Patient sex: F
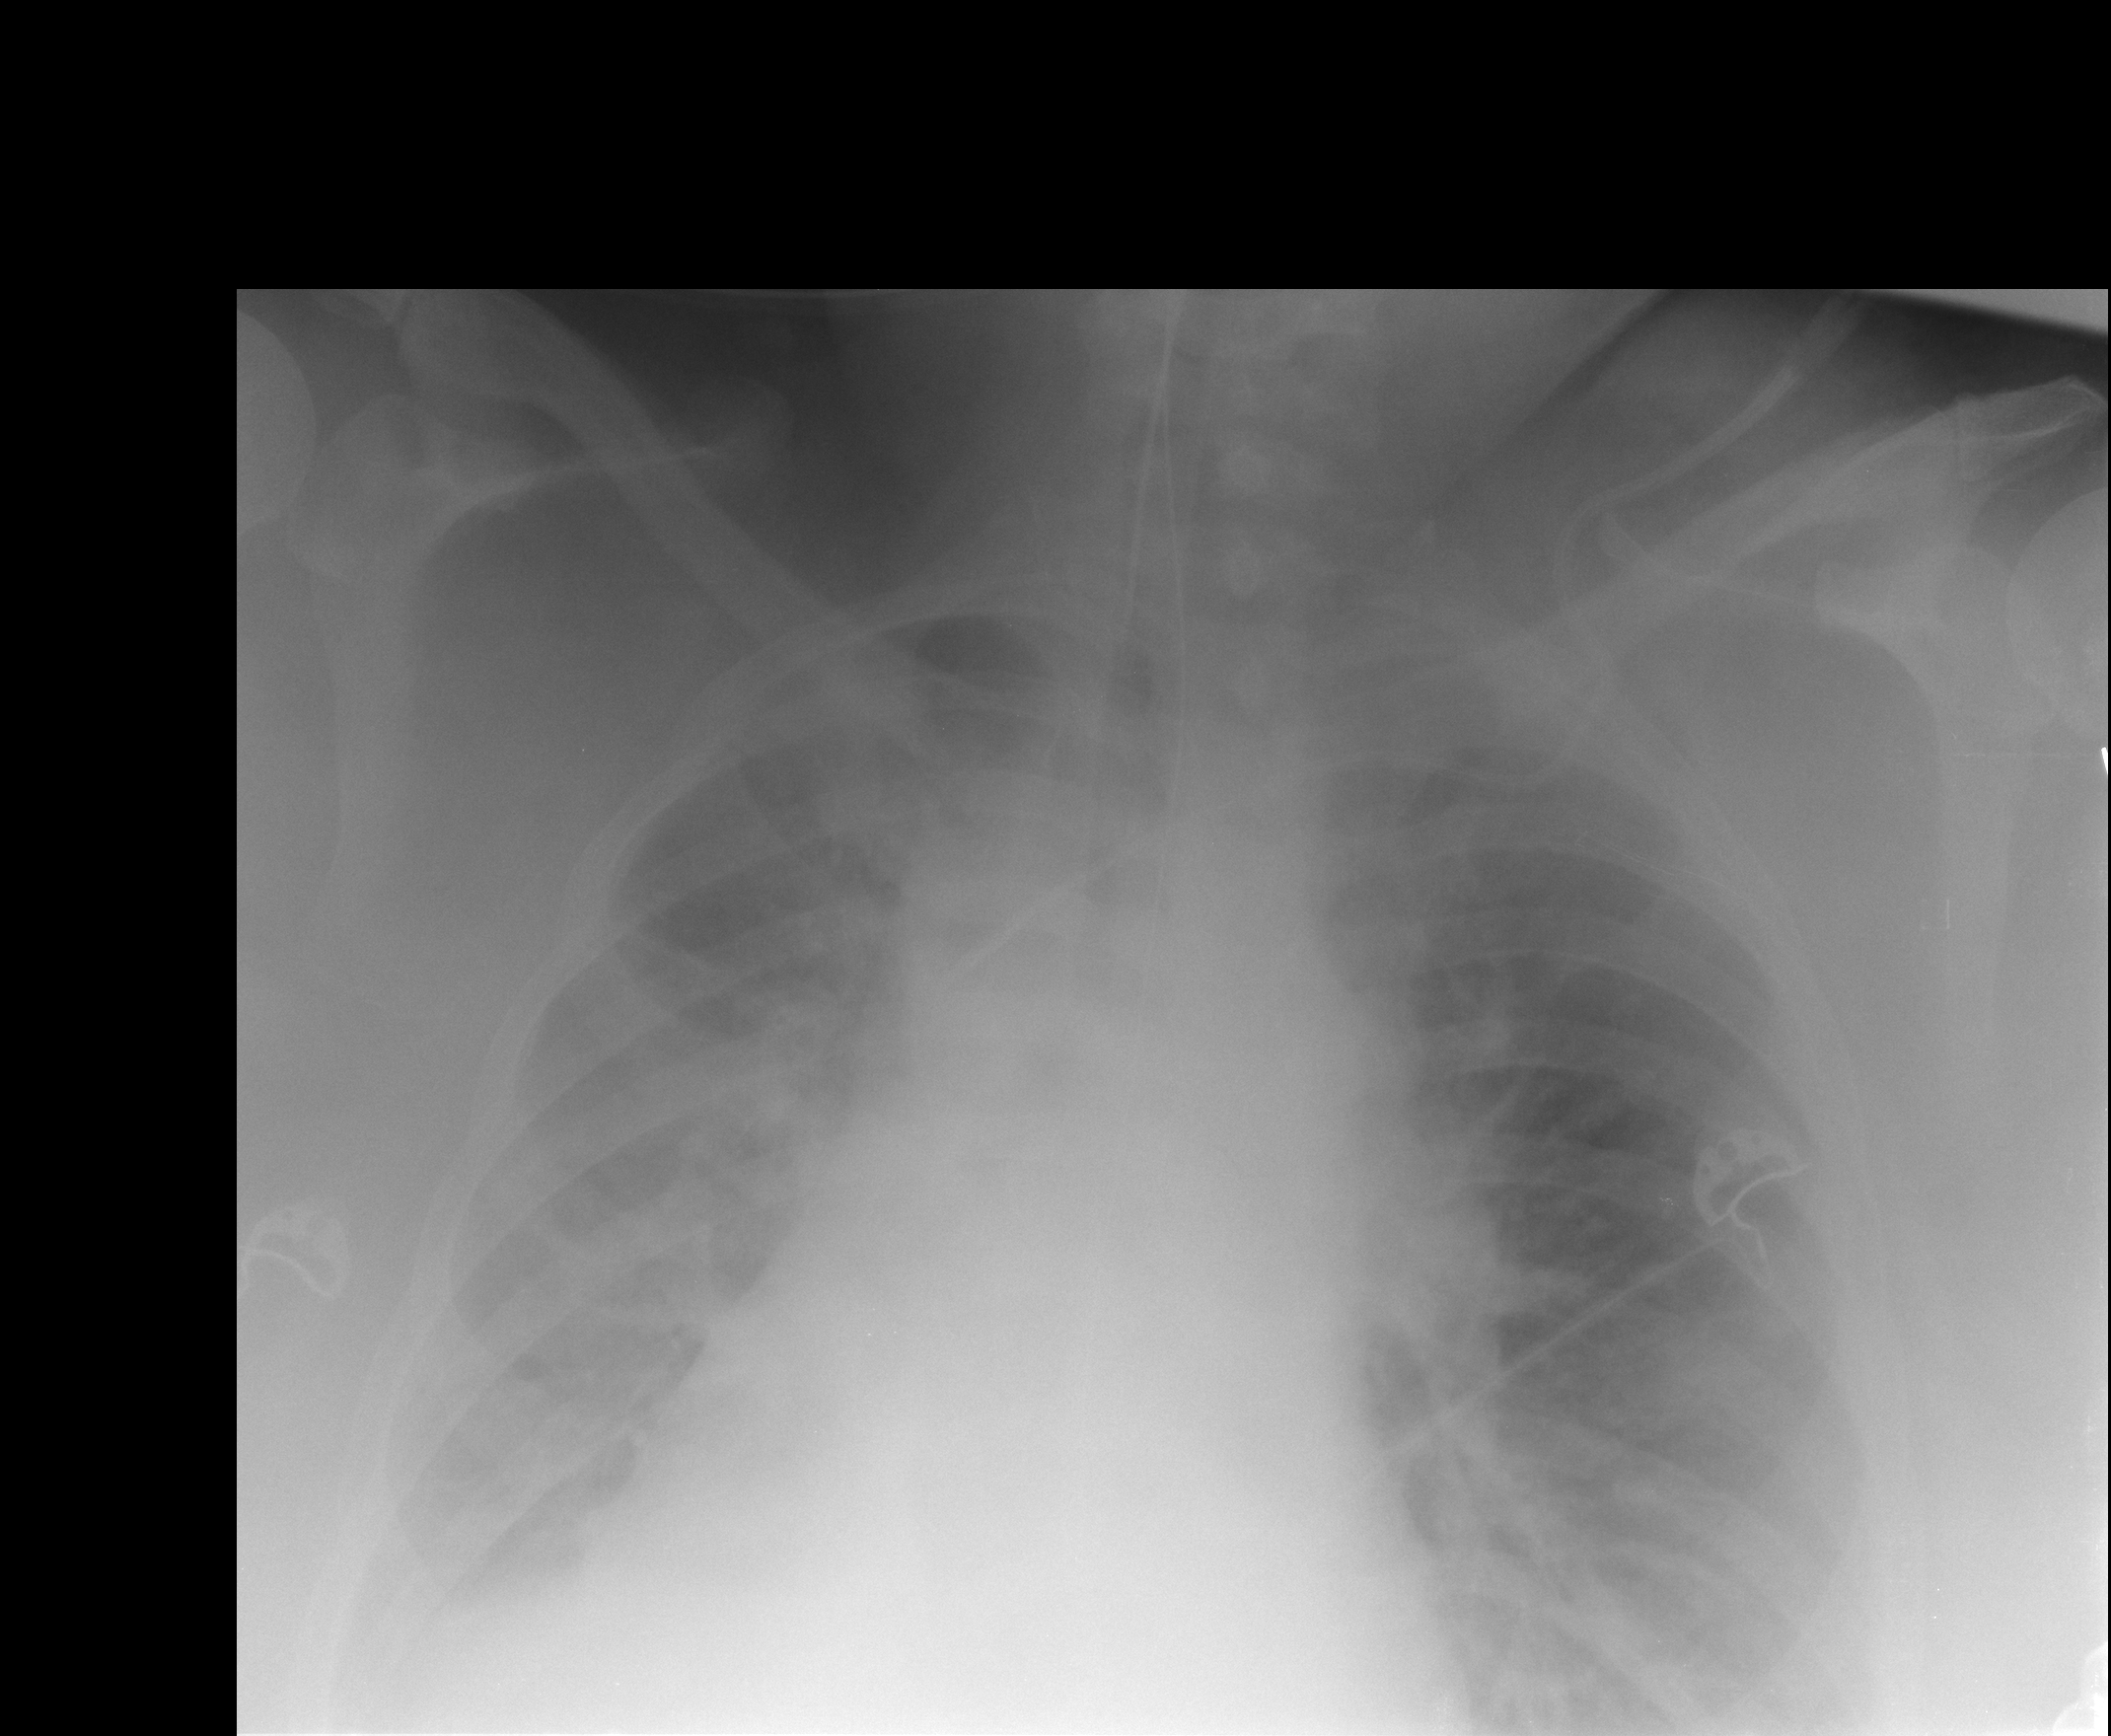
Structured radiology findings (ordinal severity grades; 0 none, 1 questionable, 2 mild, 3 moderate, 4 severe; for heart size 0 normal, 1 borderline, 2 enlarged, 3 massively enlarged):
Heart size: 1
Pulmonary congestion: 3
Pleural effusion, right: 3
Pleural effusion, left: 0
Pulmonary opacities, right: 3
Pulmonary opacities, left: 2
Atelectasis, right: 3
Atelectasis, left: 2